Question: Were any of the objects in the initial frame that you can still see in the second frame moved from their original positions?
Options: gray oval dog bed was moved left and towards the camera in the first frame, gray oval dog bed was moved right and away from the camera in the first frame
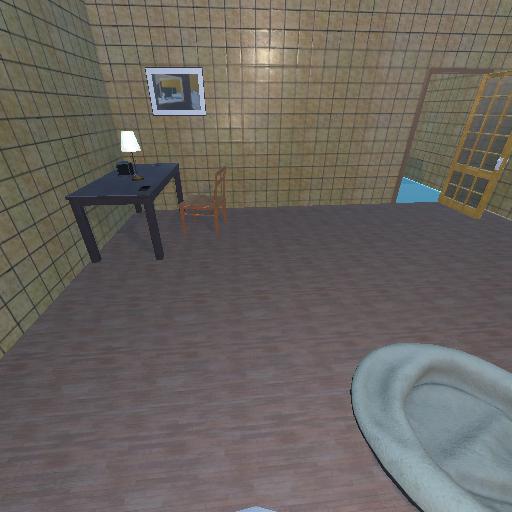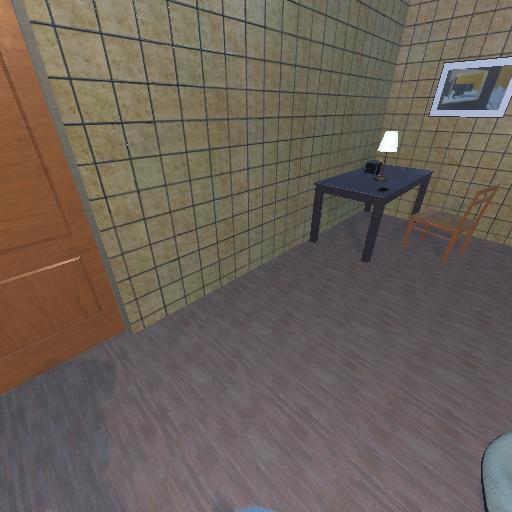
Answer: gray oval dog bed was moved left and towards the camera in the first frame